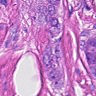
Metastatic tissue present: yes